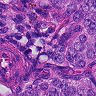
Metastatic tissue present: yes